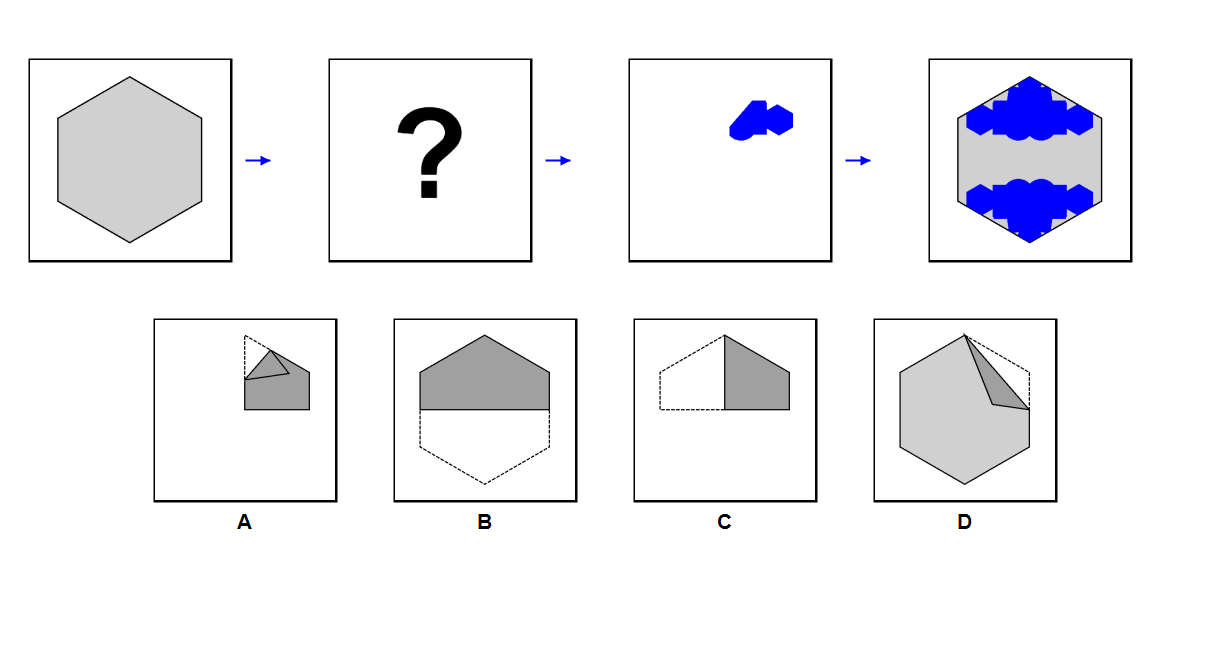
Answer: D